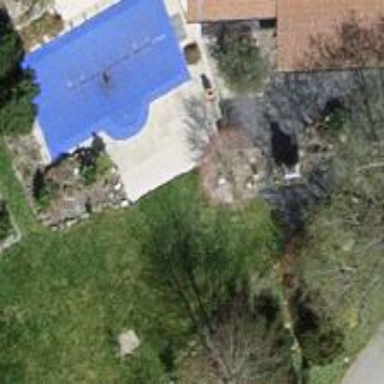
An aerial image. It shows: Swimming pool located in leisure land.